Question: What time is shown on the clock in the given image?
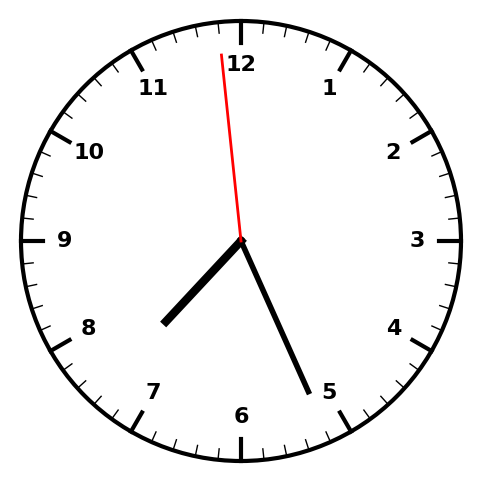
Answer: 07:25:59